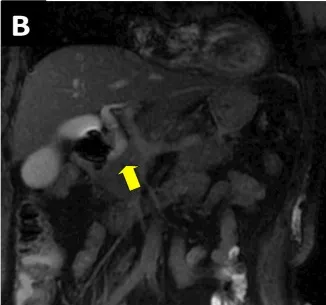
Performing ERCP on a 73-year-old female patient presented with acute pancreatitis secondary to JPDD related CBD stone. (B) MRCP coronal haste thin slice image confirmed shows the presence of periampullary diverticulum, which causes extrinsic compression upon the CBD (yellow arrow). Note the possible CBD stone associated with dilation of the distal end of CBD.
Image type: radiology (mri)